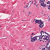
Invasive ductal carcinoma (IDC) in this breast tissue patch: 0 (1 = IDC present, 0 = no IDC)